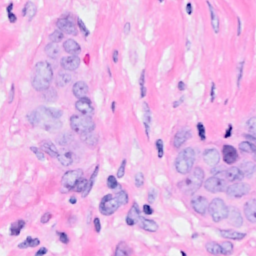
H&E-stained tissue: Breast